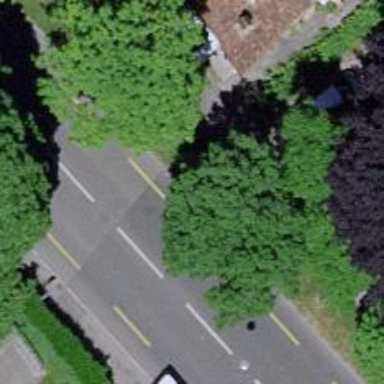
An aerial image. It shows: Avenue lined with trees.